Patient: sex F, age 52
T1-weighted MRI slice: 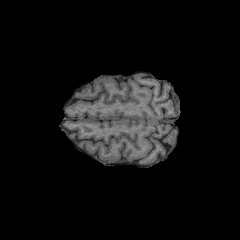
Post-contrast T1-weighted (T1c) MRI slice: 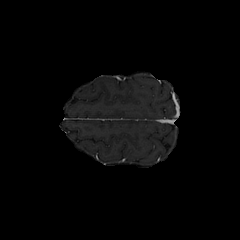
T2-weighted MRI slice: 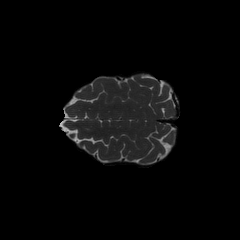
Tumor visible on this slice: no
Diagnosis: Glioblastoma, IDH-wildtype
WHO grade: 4